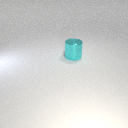
large cyan metal cylinder